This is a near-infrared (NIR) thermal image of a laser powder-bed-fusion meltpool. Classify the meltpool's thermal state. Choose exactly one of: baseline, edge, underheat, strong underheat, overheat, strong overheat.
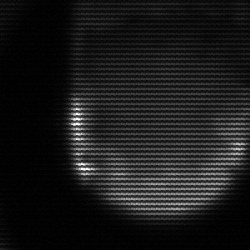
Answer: edge